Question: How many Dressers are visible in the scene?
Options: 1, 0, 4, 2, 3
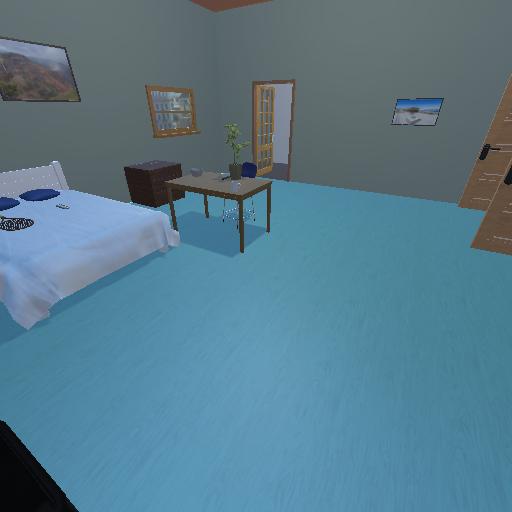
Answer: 1